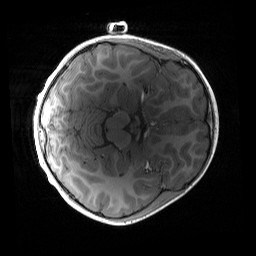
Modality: T1w
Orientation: axial
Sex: male
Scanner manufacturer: siemens
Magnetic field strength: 3 T
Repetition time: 1.9 s
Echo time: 0.00243 s